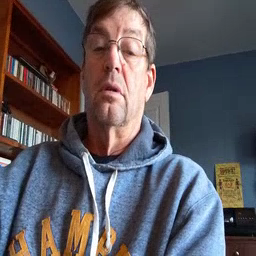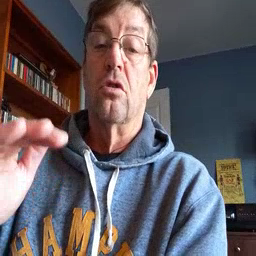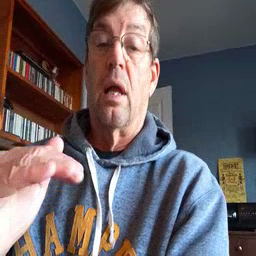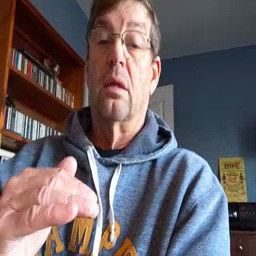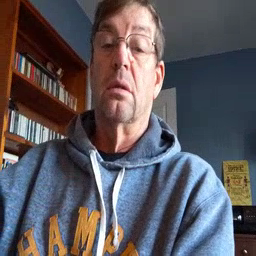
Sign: child